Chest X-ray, PA view. Patient: 61 years old, sex M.
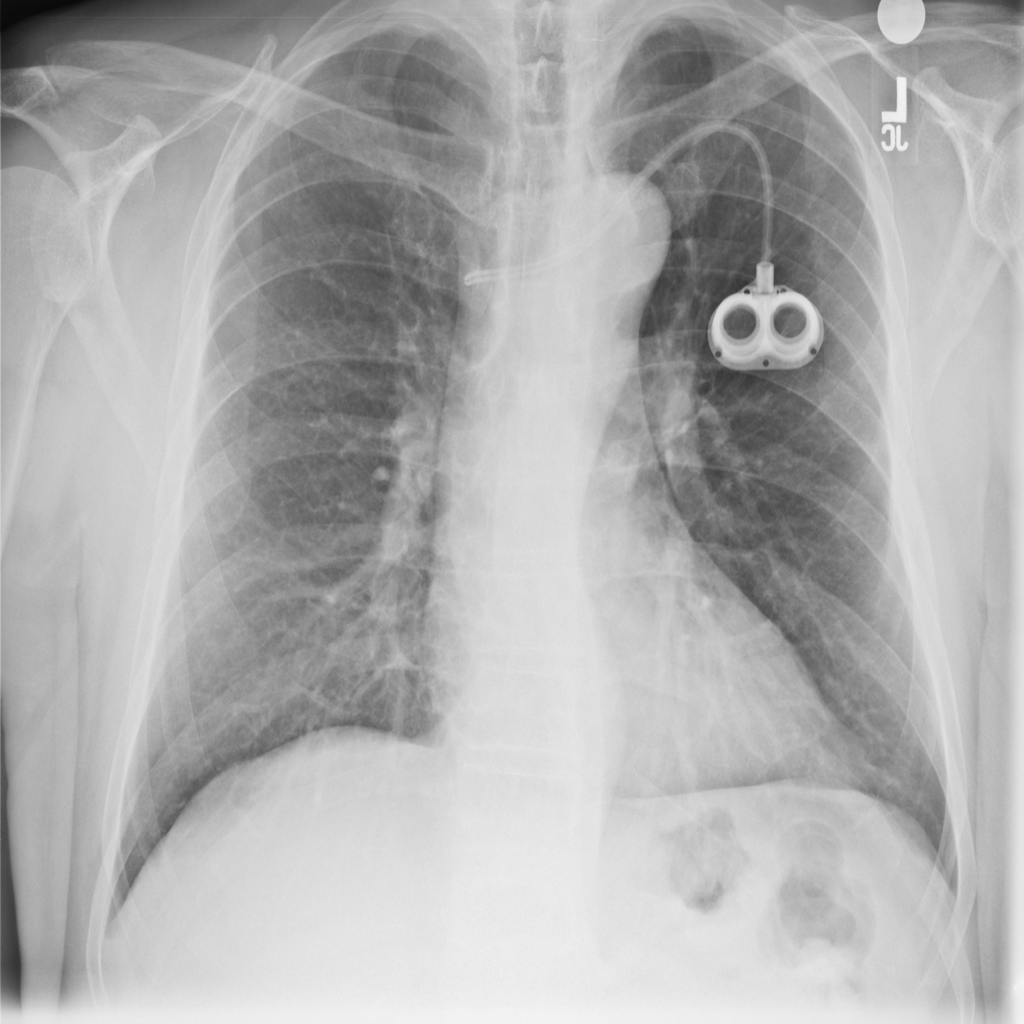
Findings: No Finding